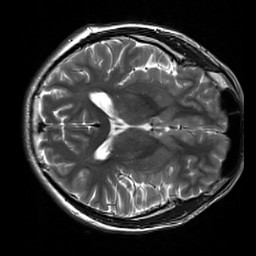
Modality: T2w
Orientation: axial
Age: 21
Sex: male
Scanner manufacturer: siemens
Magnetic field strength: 3 T
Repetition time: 7 s
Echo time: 0.09 s